Frequency: 65000
Velocity: 0,2015
Power: 48,5
Pulse duration: 0,0000001
Pass count: 1
Magnification: 10
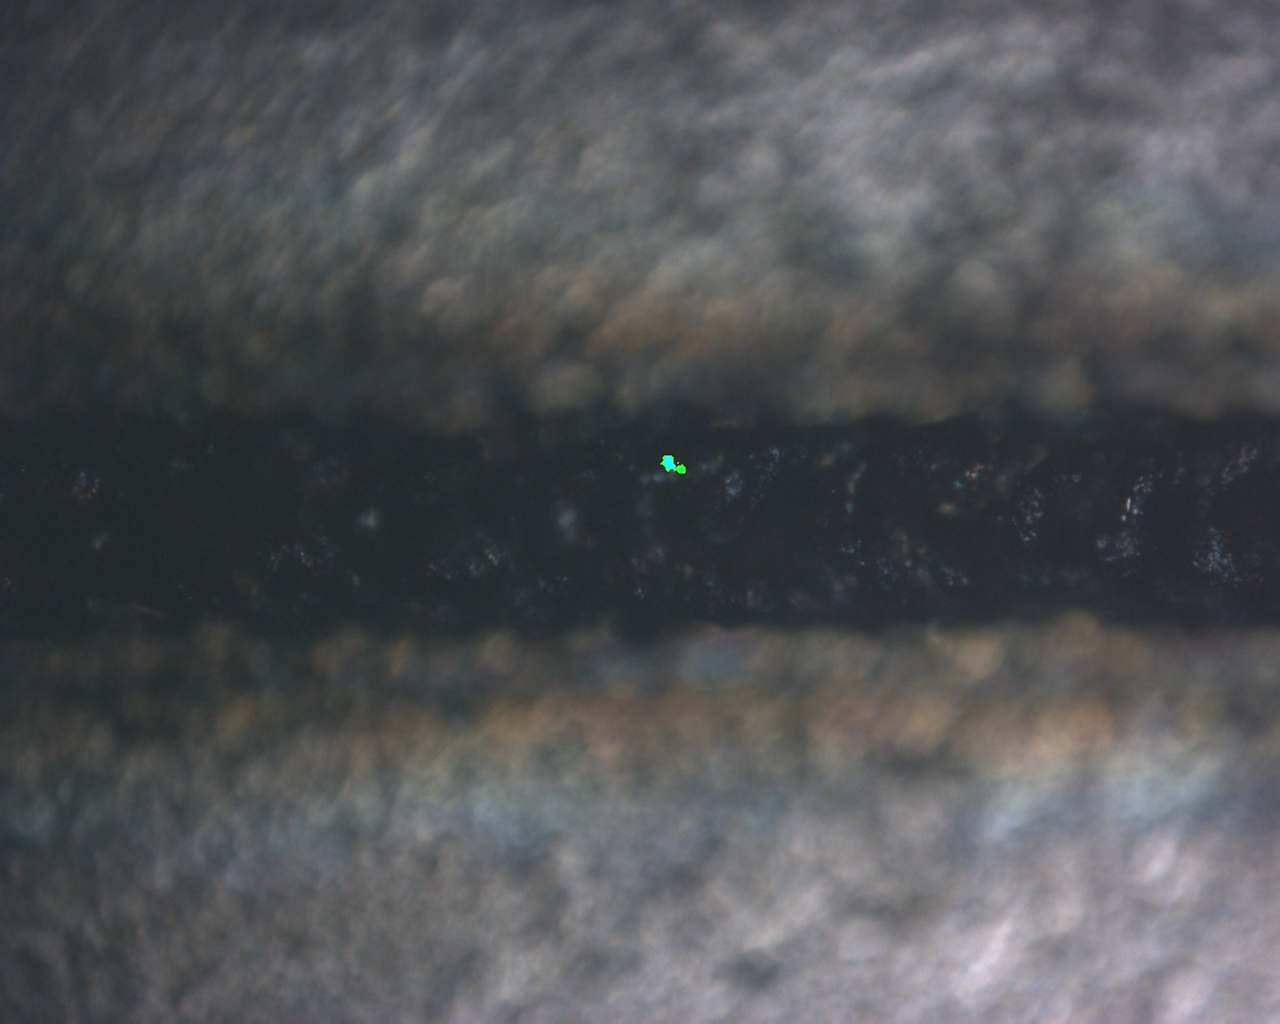
Measured width: 100.6603
Other width: 95.14